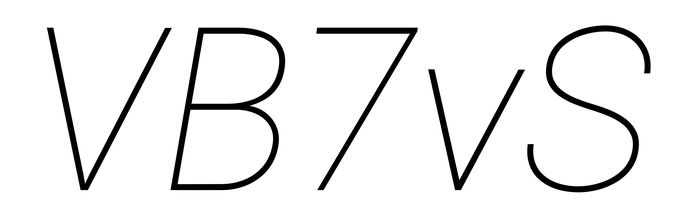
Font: Roboto-Italic_Thin_Italic